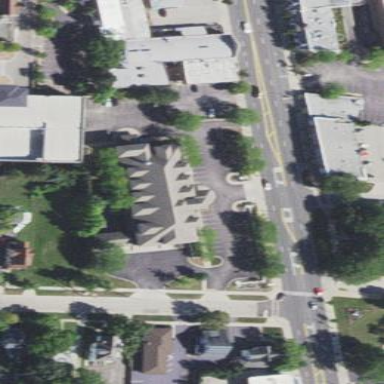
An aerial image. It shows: Bank building.